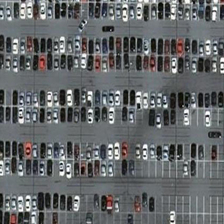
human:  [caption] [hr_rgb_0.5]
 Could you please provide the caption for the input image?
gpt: many cars are parked in a parking lot .

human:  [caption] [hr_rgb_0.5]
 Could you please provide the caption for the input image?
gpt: many cars are parked in a parking lot .

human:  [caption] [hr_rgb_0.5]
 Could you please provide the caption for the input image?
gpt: many cars are parked in a parking lot .

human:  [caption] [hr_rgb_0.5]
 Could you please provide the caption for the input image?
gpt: many cars are parked in a parking lot .

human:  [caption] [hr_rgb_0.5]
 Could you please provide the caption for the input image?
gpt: many cars are parked in a parking lot .